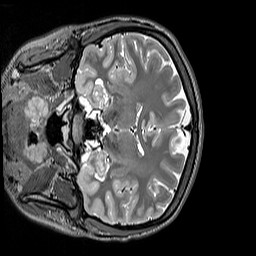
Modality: T2w
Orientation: coronal
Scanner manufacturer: siemens
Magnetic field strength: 3 T
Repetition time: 3.2 s
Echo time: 0.406 s